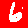
Digit: 6